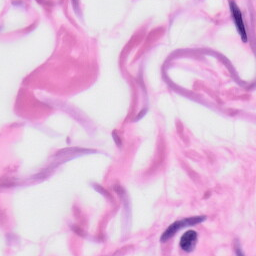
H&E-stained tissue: Skin